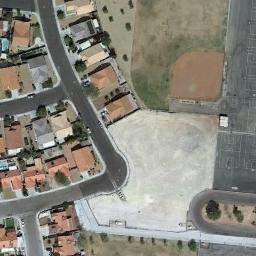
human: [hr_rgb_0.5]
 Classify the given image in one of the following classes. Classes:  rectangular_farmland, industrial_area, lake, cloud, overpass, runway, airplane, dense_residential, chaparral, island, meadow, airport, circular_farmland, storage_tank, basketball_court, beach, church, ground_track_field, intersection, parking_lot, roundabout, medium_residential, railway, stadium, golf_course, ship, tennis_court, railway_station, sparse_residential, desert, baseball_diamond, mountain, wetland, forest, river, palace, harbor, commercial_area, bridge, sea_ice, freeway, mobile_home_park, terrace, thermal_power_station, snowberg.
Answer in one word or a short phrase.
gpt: baseball_diamond